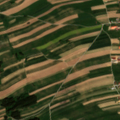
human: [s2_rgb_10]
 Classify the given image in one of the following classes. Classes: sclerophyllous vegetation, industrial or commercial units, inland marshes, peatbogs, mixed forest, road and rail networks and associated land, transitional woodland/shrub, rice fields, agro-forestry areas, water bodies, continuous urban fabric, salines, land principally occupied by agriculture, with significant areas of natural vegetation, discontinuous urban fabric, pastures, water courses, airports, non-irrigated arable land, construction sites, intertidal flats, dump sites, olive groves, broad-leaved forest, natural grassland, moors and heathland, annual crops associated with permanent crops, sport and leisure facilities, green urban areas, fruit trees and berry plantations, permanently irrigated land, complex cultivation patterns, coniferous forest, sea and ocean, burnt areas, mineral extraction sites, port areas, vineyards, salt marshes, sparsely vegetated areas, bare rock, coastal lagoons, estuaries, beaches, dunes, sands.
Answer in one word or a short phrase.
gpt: discontinuous urban fabric, non-irrigated arable land, coniferous forest